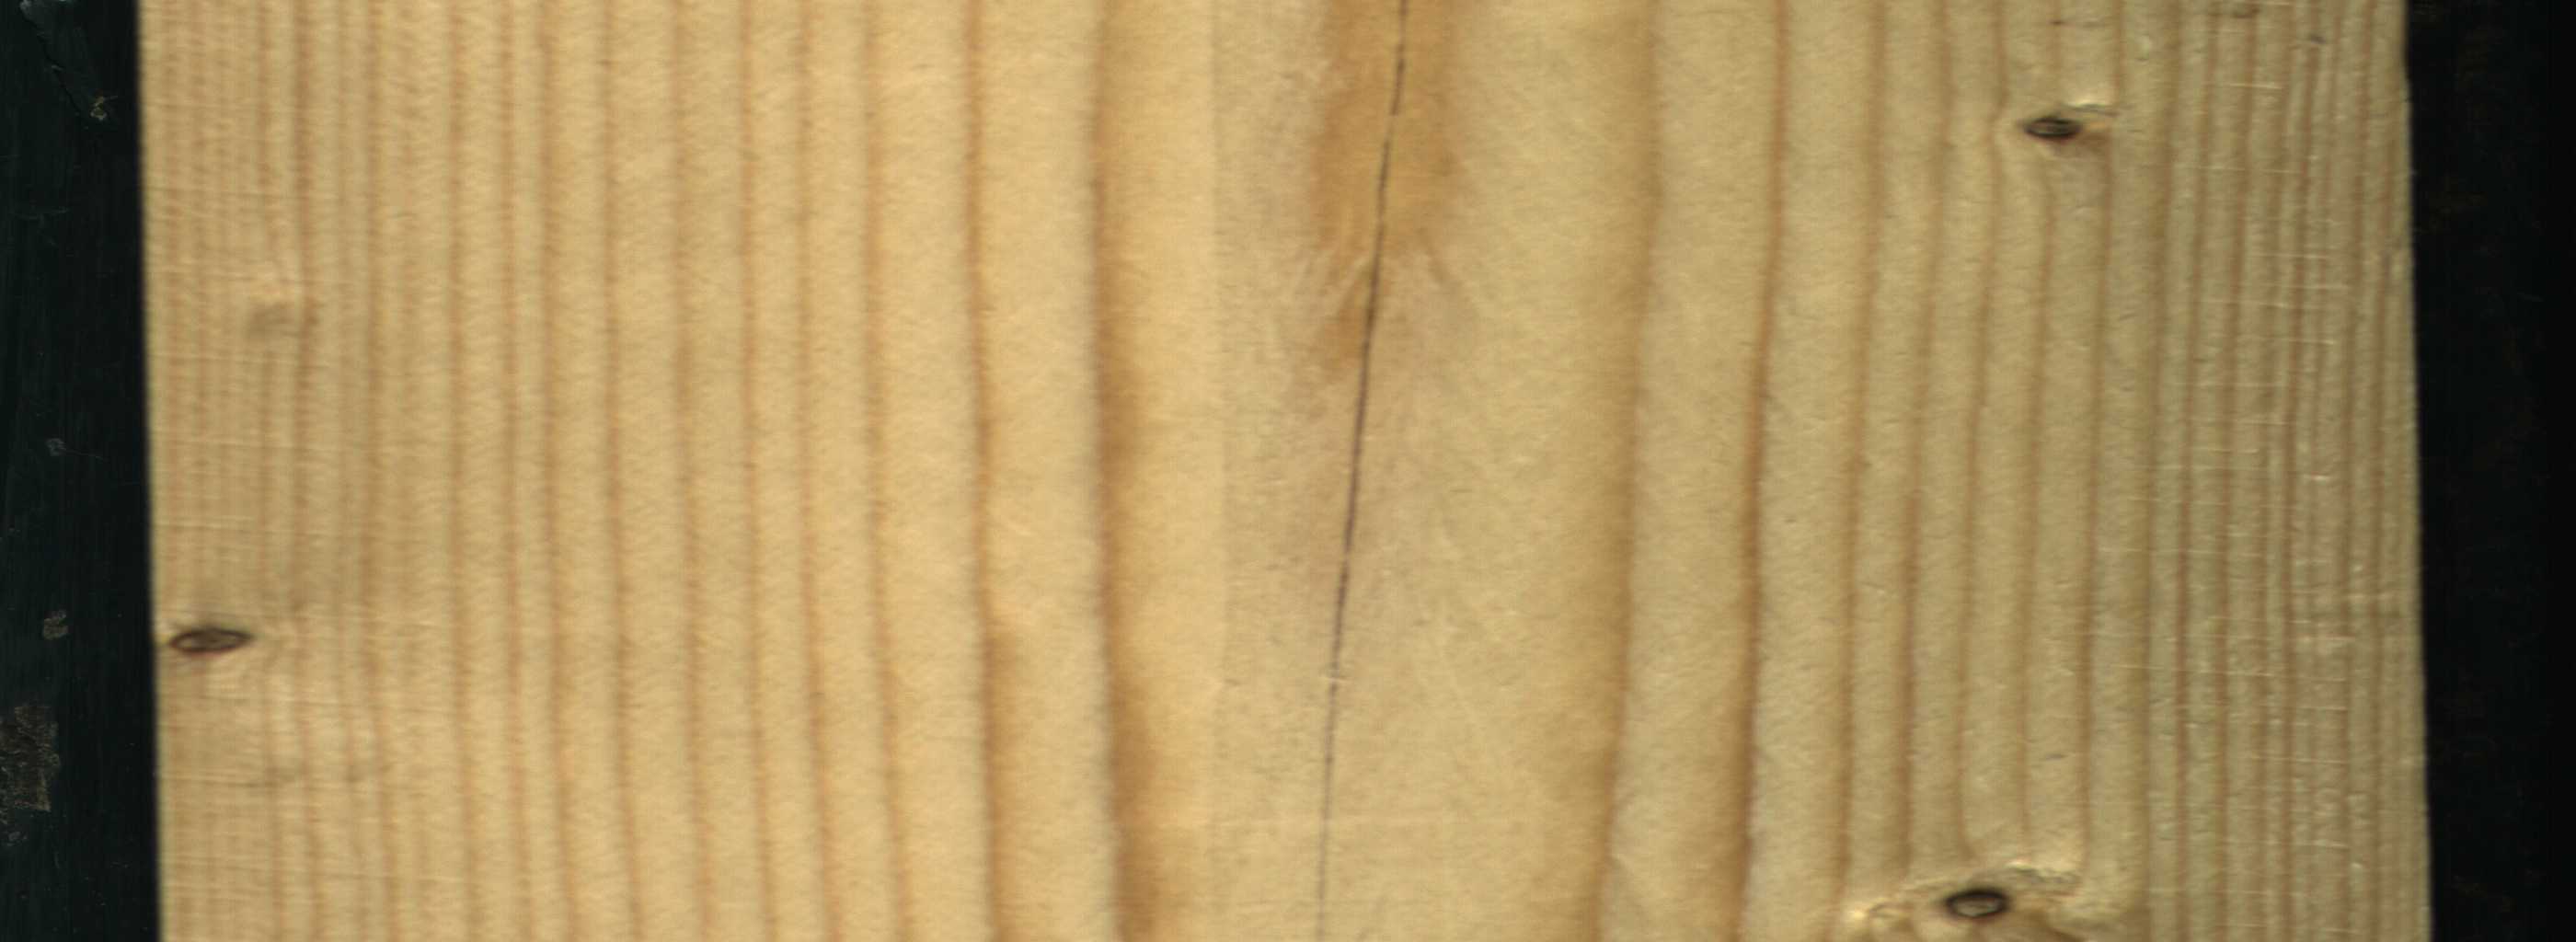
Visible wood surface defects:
Crack
Dead_Knot
Dead_Knot
Dead_Knot